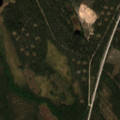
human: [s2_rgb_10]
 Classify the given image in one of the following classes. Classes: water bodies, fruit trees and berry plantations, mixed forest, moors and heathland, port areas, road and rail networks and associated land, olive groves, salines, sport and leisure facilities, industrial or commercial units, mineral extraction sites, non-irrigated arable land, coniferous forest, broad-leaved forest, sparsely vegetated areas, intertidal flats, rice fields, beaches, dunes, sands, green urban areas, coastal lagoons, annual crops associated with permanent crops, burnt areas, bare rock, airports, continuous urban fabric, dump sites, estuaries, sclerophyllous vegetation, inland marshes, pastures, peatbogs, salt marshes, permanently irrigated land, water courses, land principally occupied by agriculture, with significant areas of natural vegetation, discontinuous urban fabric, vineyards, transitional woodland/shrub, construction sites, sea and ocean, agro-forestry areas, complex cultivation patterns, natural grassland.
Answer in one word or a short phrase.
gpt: coniferous forest, peatbogs